Question: On selection I change the height of an UITableViewCell (loaded from a nib).
But the separator line is at a wrong position when I do this.

In the screenshot the first row is selected, and therefore bigger than the other ones.
From the separator positions it looks like the cell after the selected cell would be the big one. The second cell "has" exactly the size the first cell should have.
To change the height I save the selected indexpath in 'tableView:didSelectRowAtIndexPath:' and compare it in 'tableView:heightForRowAtIndexPath:'. If the indexpaths are the same I return the increased height. With the help of some NSLog I made sure that the correct height is returned.
And if I would resize the wrong cells the views of the cell would overlap, this doesn't happen.
If I click 'Line 3' of the first cell the 'tableView:didSelectRowAtIndexPath:' fires and the indexpath is the one for the first cell. So I guess the heights are correct, and the tableview draws the separators on the wrong position.
---
Does anybody has an idea what I did wrong?
Any solutions? Or should I file another bug with apple?
---
Edit: If I don't reuse my cells it works as expected.
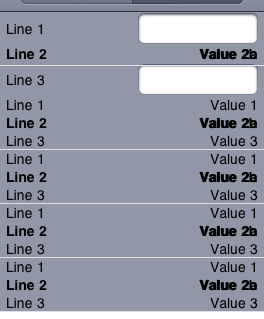
Answer: It turned out that I had switched off "Autoresize subviews" for the UITableViewCell.
If I turn that option on it works as expected.